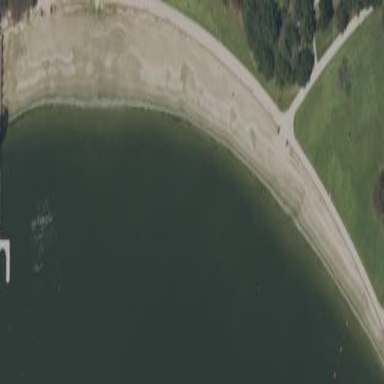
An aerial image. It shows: Sandy beach with natural surface.